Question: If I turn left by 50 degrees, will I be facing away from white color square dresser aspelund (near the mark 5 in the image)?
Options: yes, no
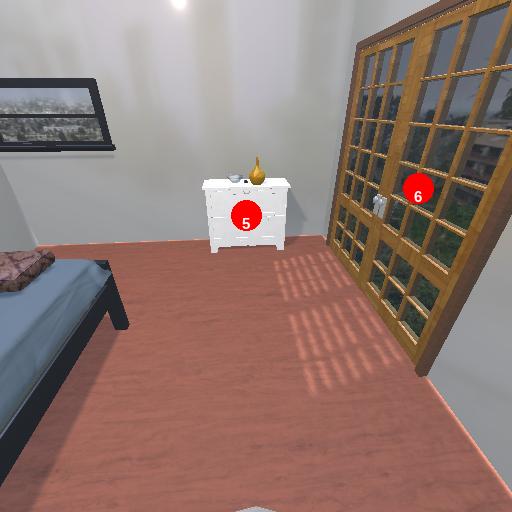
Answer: yes